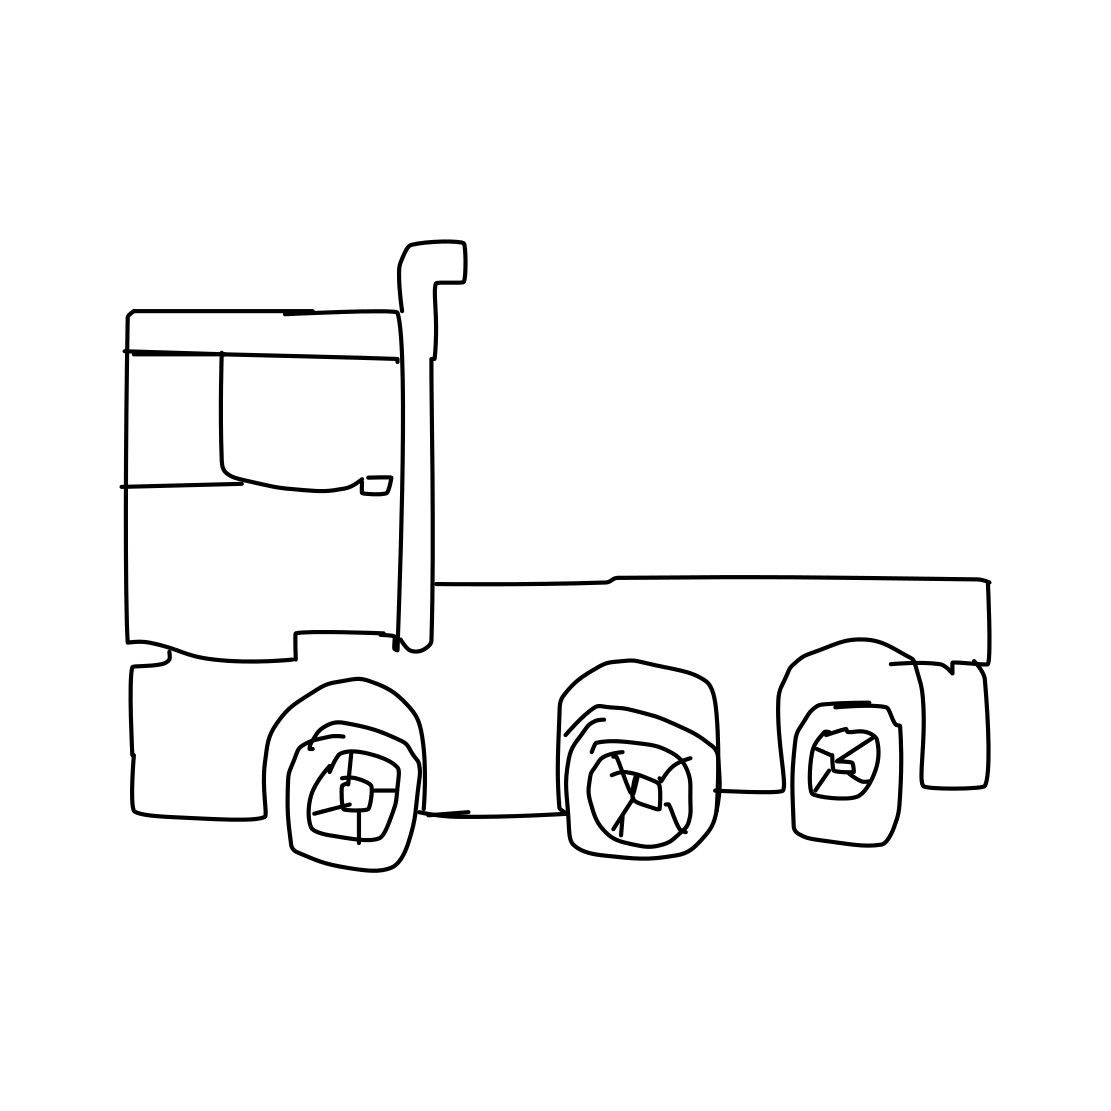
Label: truck